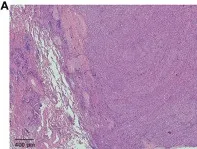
Pathological examination results for the patient.
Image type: pathology (h&e)